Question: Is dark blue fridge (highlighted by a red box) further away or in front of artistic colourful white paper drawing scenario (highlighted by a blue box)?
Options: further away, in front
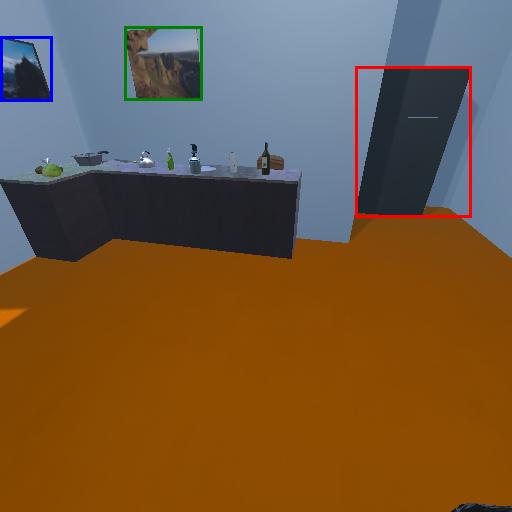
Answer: further away